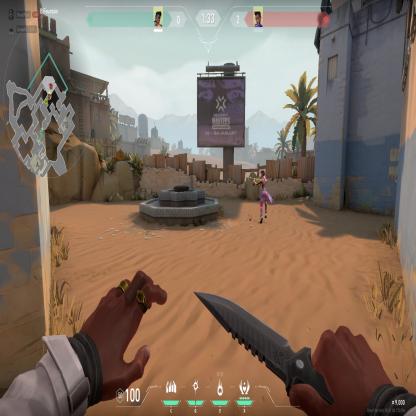
Label: enemy